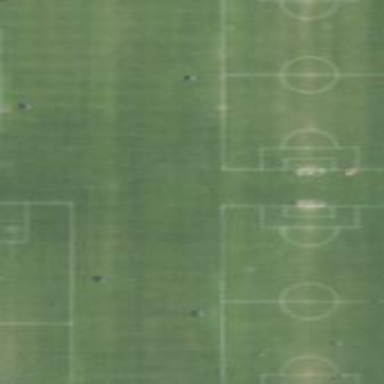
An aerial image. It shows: Soccer pitch for outdoor sports and leisure activities.